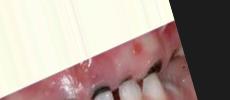
Condition: Caries